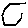
Label: hexagon